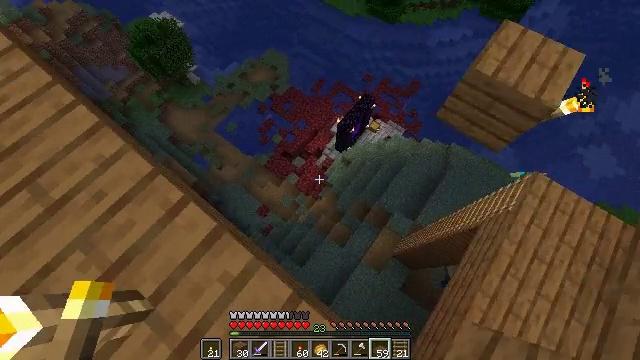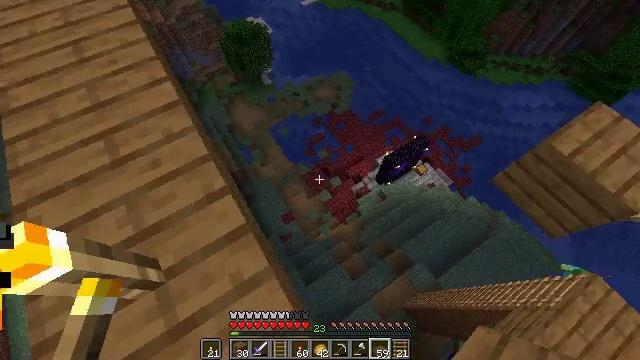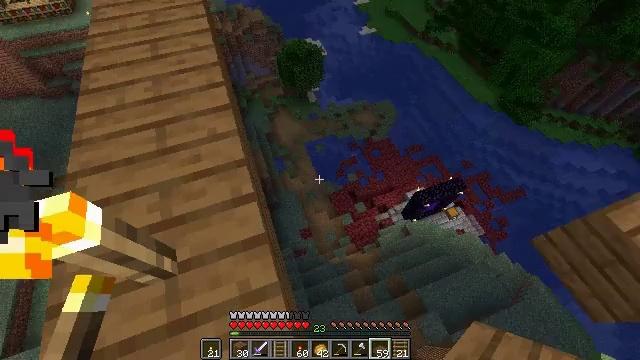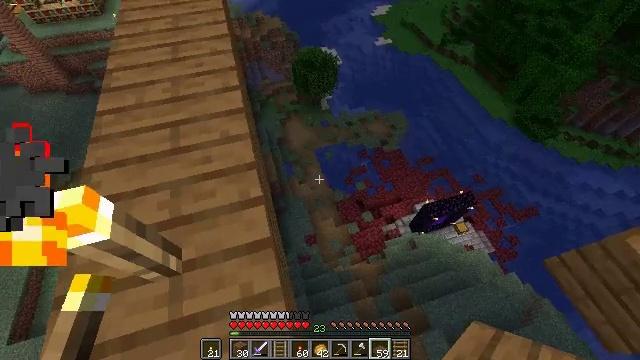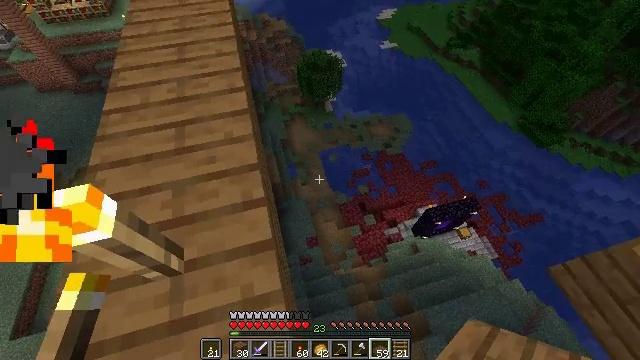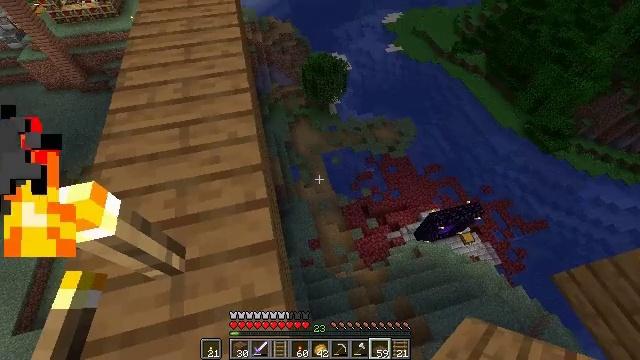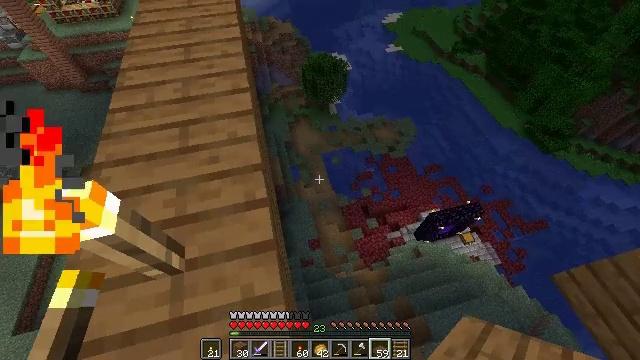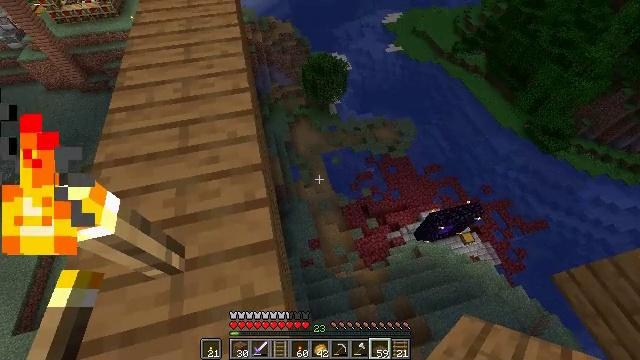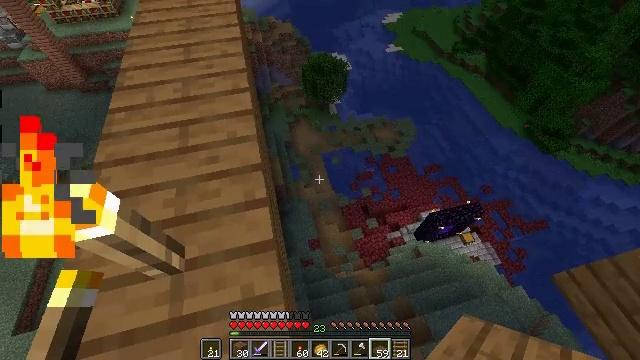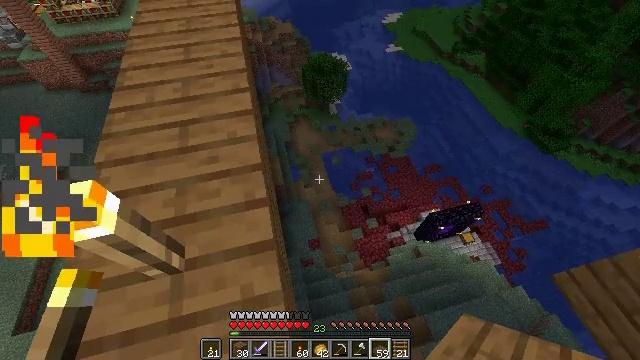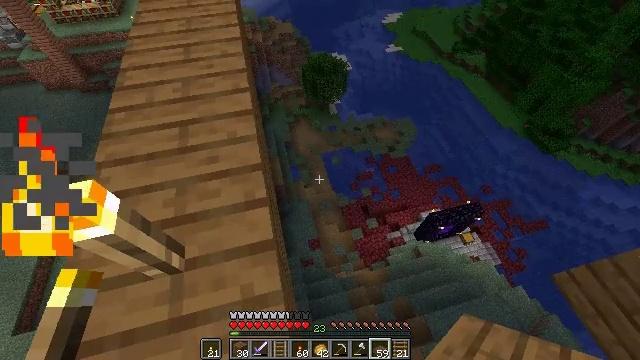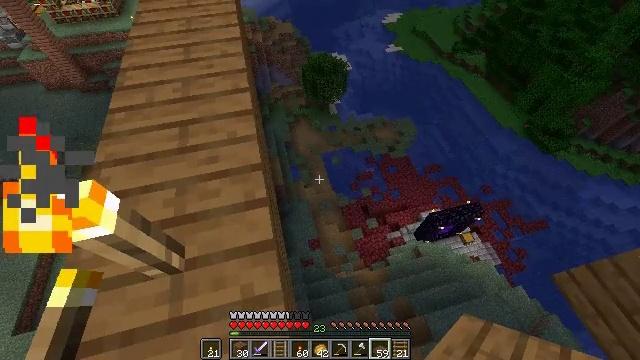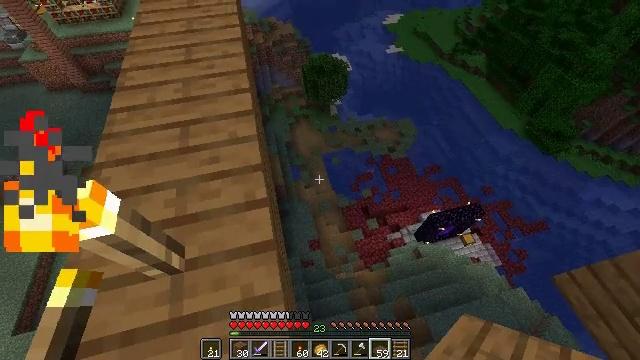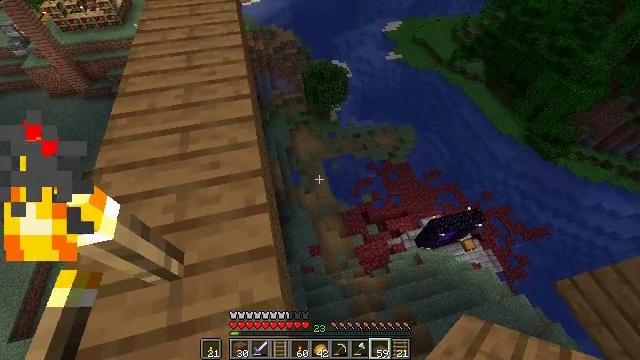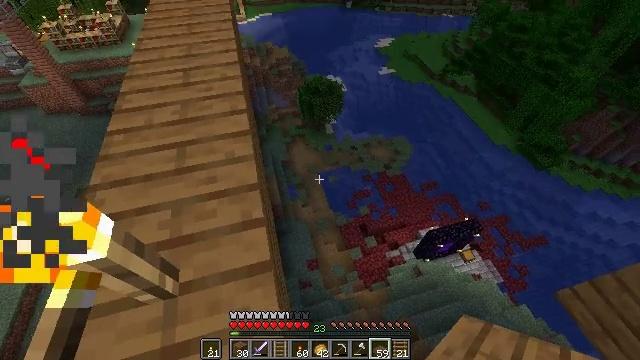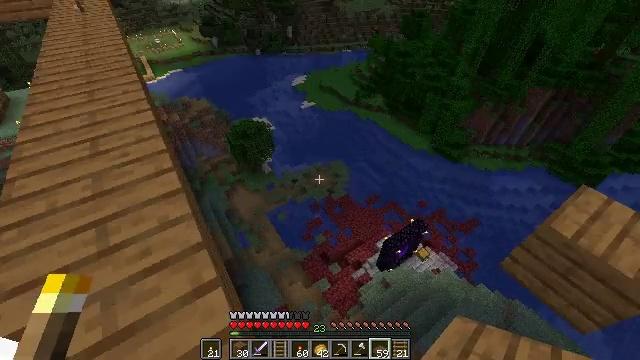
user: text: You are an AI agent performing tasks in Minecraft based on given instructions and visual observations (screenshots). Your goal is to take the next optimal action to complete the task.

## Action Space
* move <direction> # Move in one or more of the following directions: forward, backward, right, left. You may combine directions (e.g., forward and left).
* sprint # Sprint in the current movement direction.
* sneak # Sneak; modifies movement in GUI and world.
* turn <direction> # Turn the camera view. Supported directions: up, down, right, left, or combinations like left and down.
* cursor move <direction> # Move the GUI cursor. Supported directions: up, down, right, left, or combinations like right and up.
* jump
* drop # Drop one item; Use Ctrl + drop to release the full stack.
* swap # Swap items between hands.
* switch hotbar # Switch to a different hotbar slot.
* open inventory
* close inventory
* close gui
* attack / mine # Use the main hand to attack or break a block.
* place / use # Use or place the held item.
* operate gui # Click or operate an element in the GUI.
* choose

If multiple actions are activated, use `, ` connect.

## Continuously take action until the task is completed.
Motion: motion action
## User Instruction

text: Collect rails for building a railway.
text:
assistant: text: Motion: sneak, turn left and up
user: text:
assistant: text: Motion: sneak, turn left and up
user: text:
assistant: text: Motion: sneak, turn left and up
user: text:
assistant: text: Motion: sneak, turn left
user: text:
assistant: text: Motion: sneak, turn left
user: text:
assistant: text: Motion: sneak
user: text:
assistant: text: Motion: sneak
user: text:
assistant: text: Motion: sneak
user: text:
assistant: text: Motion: sneak
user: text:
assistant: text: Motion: sneak
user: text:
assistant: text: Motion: sneak
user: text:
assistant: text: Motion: sneak
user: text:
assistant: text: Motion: sneak, turn up
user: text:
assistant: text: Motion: sneak, turn right and up
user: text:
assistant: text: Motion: sneak, turn right and up
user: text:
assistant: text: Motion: sneak, turn right and up
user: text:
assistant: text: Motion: sneak, turn right
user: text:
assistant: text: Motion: sneak, turn right
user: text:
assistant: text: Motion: sneak, turn right and up
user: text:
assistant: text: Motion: sneak, turn right
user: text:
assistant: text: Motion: sneak, turn right
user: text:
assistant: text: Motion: sneak
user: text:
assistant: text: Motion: sneak
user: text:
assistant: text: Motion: sneak
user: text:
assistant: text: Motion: sneak
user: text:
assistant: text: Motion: sneak
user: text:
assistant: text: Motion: sneak
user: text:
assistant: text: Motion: sneak
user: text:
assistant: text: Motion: sneak, turn right and up
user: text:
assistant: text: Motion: sneak, turn right and up